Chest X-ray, AP view. Patient: 68 years old, sex F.
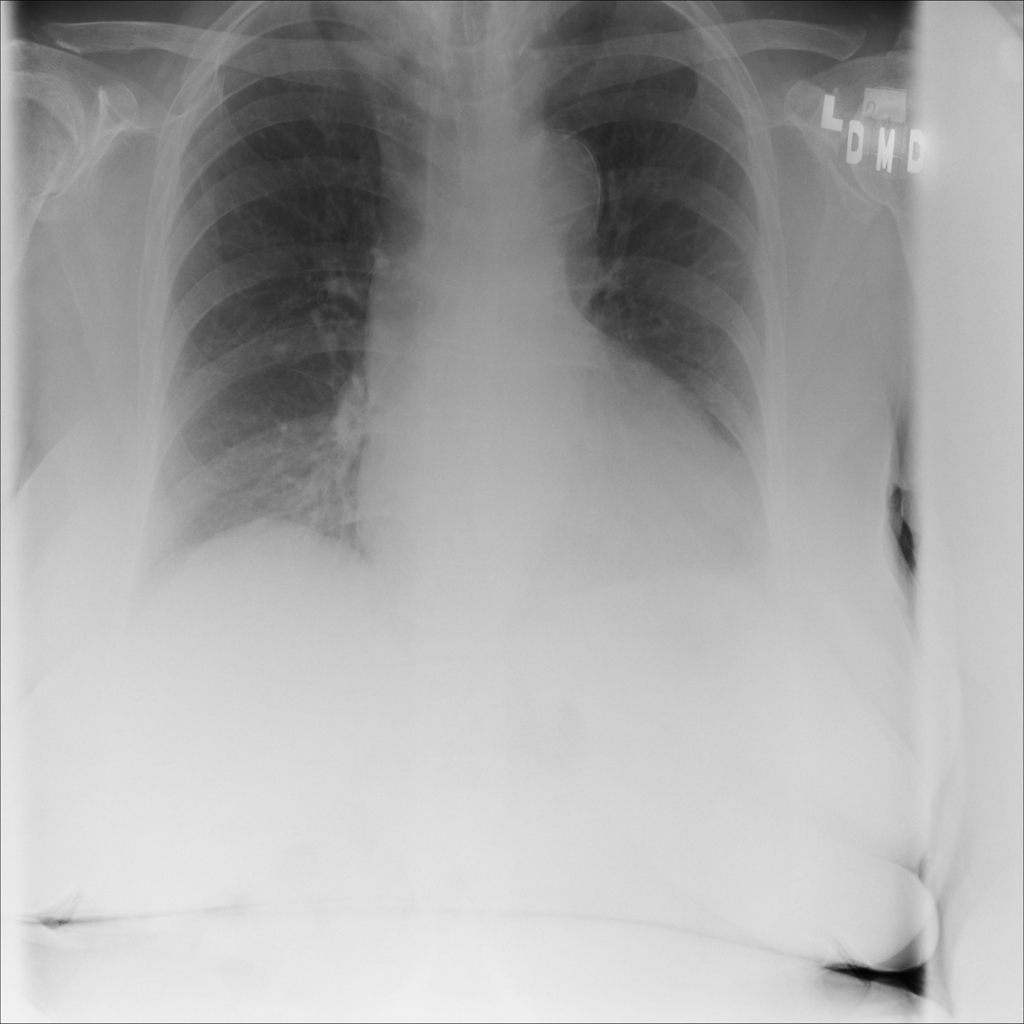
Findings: Cardiomegaly